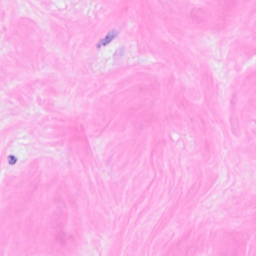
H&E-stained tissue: Breast